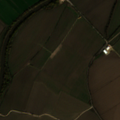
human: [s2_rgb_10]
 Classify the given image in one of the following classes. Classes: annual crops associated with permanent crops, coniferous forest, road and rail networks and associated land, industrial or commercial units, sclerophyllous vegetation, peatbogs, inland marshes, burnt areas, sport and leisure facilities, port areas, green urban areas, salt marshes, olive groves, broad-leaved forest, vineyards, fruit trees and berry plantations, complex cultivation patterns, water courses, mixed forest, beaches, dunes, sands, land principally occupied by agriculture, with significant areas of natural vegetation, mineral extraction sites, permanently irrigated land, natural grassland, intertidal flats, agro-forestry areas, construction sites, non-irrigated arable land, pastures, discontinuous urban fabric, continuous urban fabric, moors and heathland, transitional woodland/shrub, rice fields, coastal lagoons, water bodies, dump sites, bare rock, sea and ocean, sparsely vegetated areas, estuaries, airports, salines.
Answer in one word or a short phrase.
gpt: permanently irrigated land